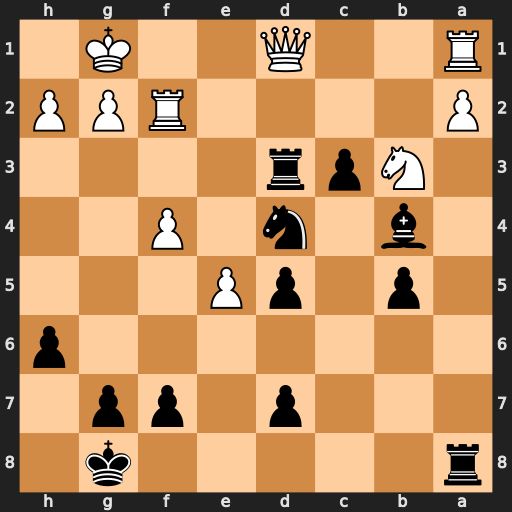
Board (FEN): r5k1/3p1pp1/7p/1p1pP3/1b1n1P2/1Npr4/P4RPP/R2Q2K1
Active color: b
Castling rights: -
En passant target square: -
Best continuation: Rxd1+ Rxd1 Nxb3 axb3 Bc5